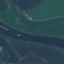
Land use / land cover class: River